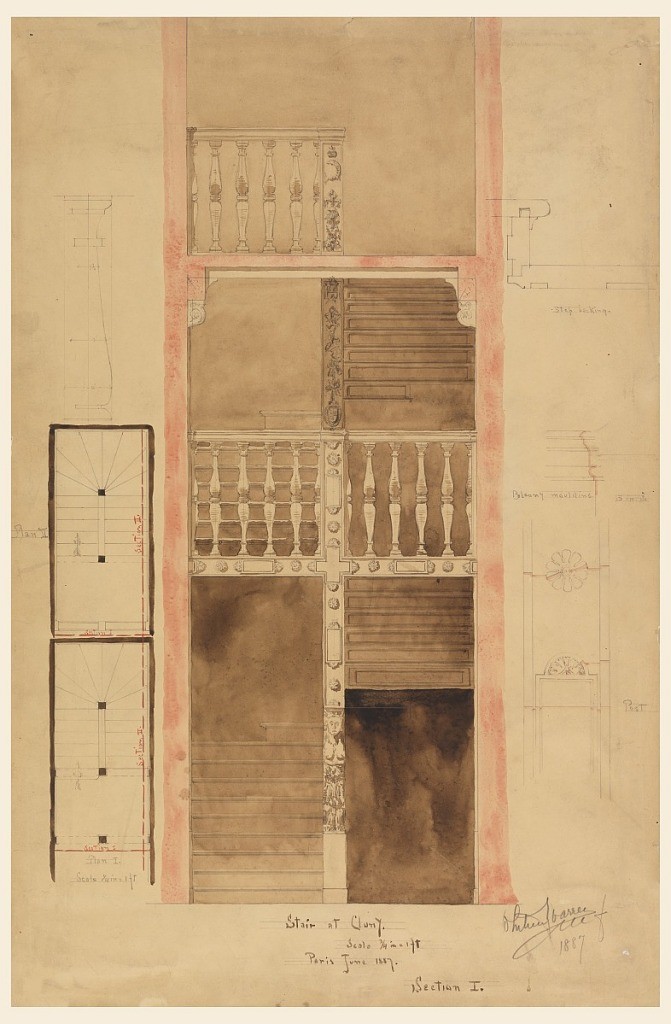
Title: Stair at the Cluny, Paris
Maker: Whitney Warren Jr., American, 1864–1943
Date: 1887
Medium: Brush and watercolor on light board
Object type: Drawing
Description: Sketch of the stair and balustrade in the Cluny Museum.